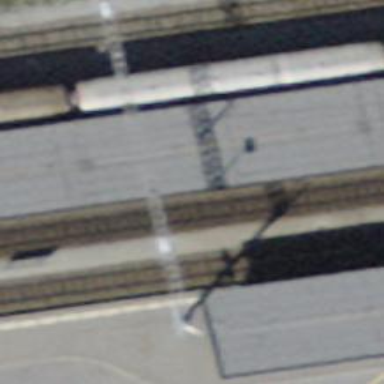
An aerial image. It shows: Guard rail as barrier.